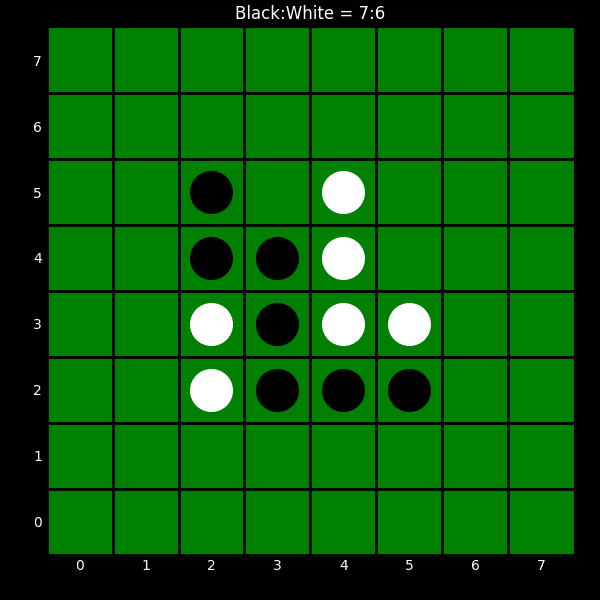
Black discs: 7
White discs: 6